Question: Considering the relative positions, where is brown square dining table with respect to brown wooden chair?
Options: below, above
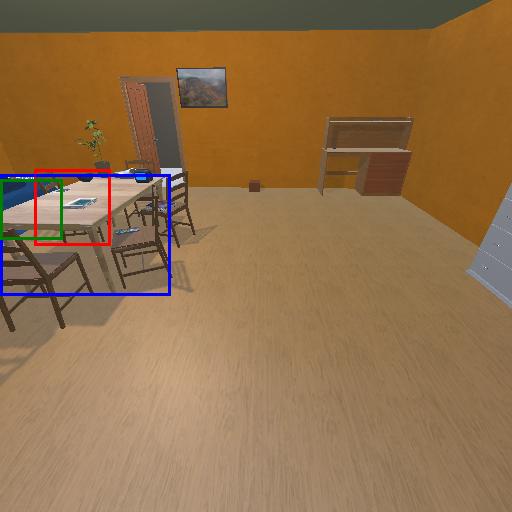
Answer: below